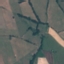
Land use / land cover: Pasture